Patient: sex M, age 73
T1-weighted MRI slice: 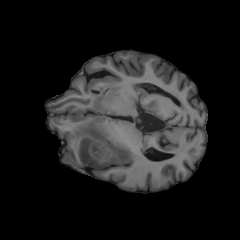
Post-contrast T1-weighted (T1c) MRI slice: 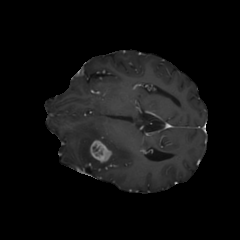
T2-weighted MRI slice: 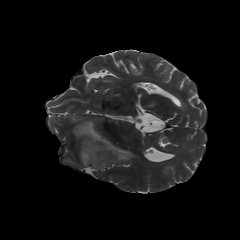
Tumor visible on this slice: yes
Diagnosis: Glioblastoma, IDH-wildtype
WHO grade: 4